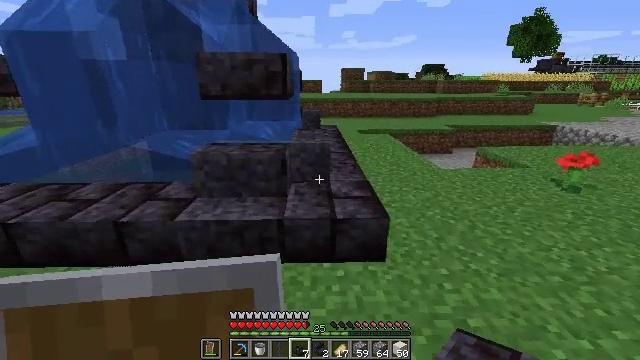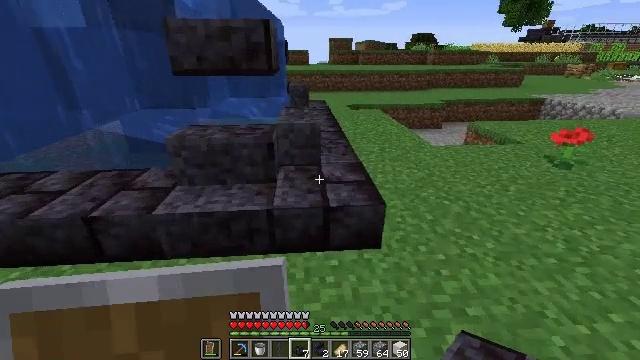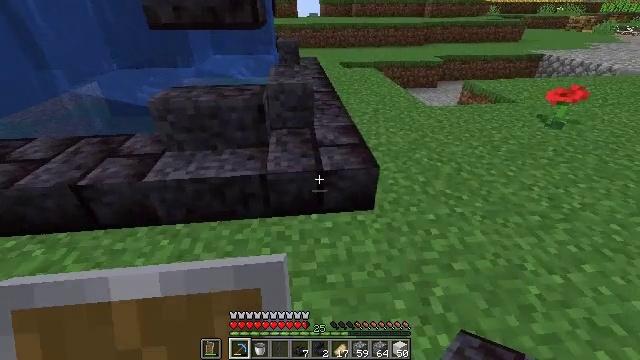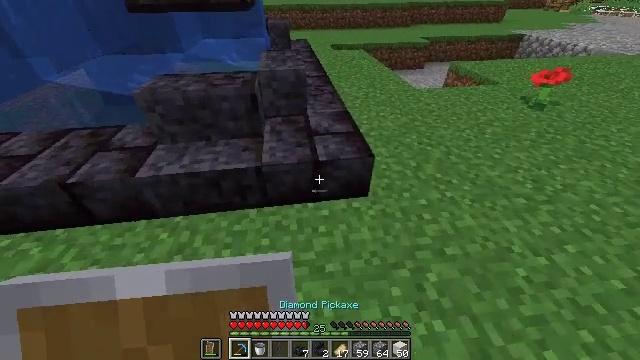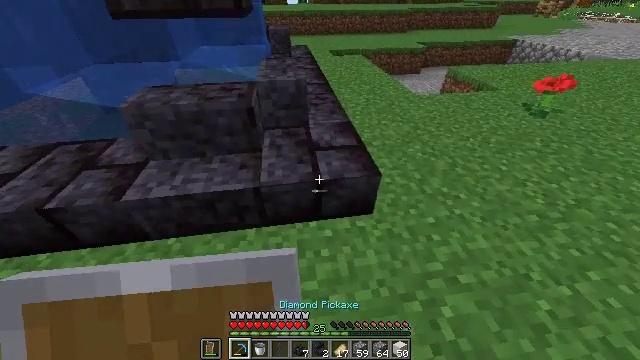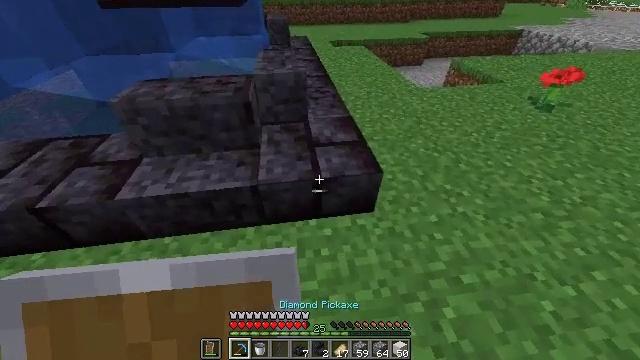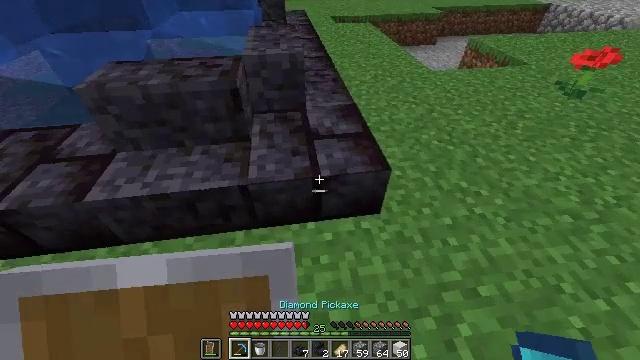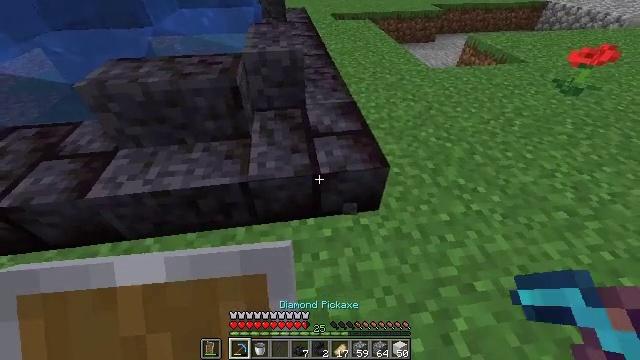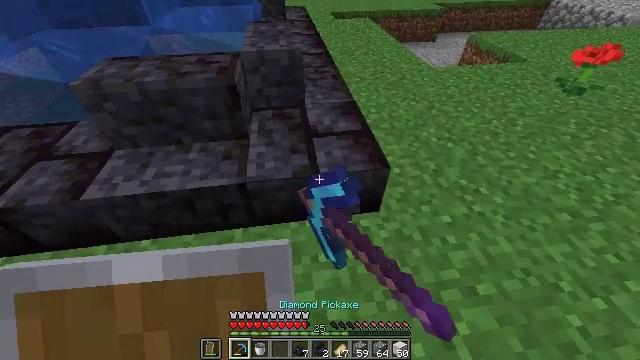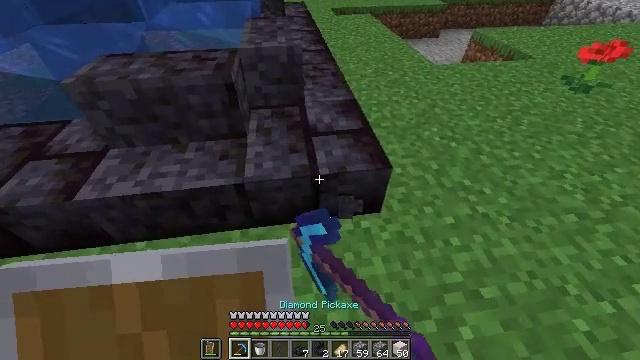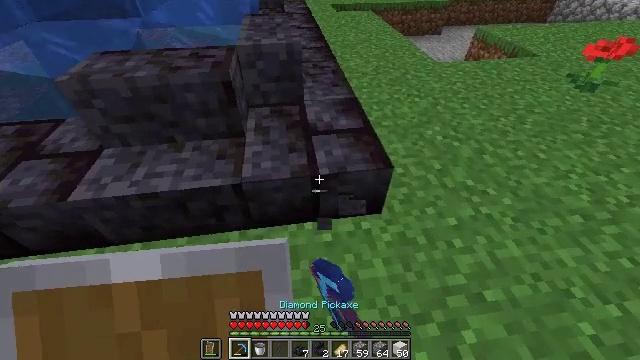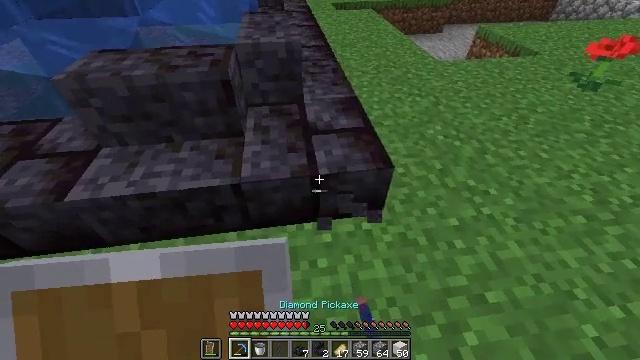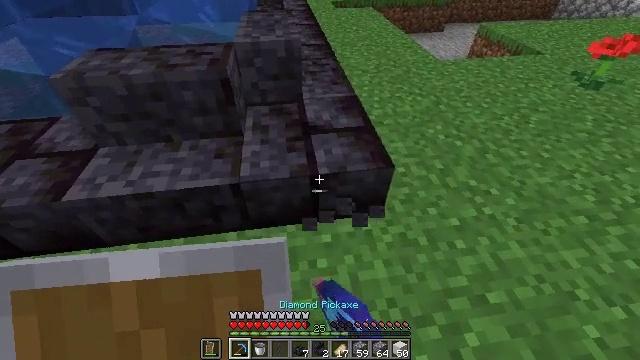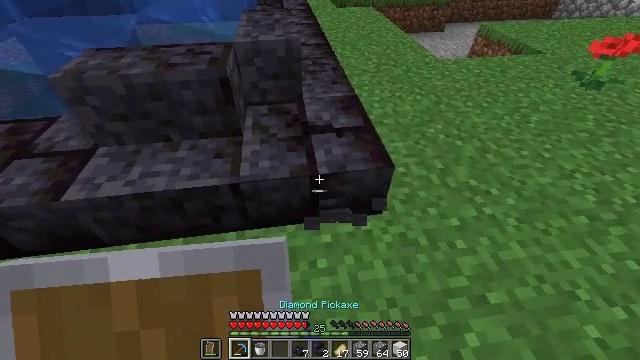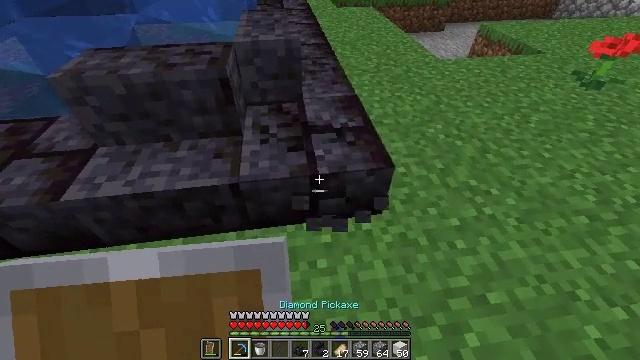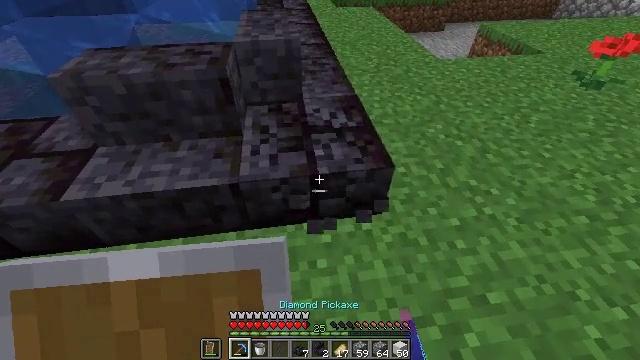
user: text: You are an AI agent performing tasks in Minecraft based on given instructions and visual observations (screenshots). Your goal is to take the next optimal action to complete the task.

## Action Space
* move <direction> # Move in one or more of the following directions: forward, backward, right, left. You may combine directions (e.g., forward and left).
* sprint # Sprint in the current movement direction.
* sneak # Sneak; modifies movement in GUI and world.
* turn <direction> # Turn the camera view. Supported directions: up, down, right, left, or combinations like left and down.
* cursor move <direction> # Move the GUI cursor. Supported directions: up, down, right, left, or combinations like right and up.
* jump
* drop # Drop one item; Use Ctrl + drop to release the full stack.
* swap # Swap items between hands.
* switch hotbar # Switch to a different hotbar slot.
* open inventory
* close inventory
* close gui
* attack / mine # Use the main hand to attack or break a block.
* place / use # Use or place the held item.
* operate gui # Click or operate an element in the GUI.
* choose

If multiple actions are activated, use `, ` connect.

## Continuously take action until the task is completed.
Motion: motion action
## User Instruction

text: Attack the polished blackstone brick slab to gather it.
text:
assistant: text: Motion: move forward, turn right and down
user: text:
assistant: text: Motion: move forward, turn right and down, switch to hotbar 1
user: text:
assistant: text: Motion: move forward, turn right and down, switch to hotbar 1
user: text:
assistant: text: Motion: switch to hotbar 1
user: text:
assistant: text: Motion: turn down
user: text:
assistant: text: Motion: turn down
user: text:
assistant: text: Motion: turn down, attack / mine
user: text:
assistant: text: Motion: attack / mine
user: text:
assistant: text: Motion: attack / mine
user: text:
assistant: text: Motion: attack / mine
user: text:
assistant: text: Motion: attack / mine
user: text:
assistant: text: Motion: attack / mine
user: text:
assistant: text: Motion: attack / mine
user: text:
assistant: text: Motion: attack / mine
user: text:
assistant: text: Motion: attack / mine
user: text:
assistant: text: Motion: attack / mine
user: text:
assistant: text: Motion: attack / mine
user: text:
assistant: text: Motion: attack / mine
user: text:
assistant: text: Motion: attack / mine
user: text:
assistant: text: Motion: attack / mine
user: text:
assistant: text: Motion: attack / mine, switch to hotbar 5